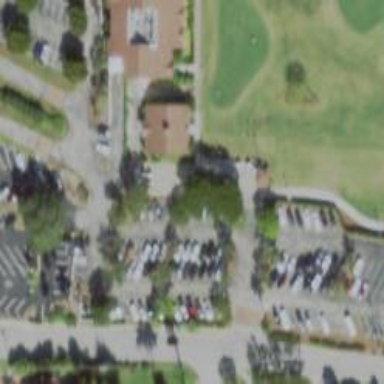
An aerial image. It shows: Path designated for golf carts.